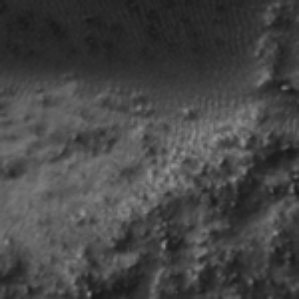
Label: frost